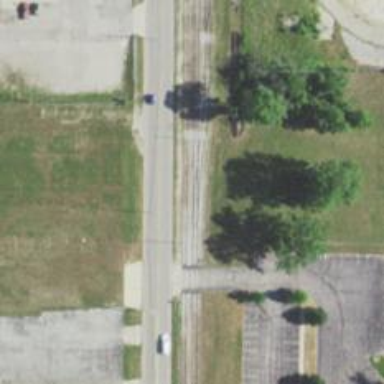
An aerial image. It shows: Preserved rail siding in service.